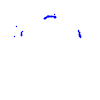
Particle: kaon